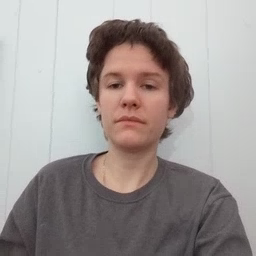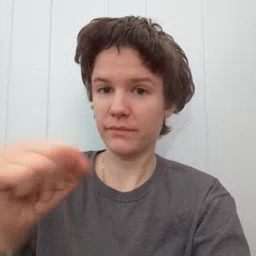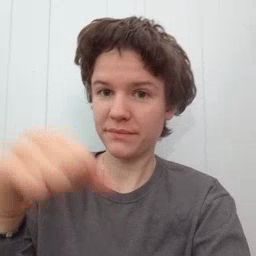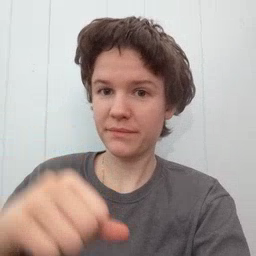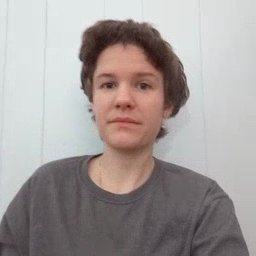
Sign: yes